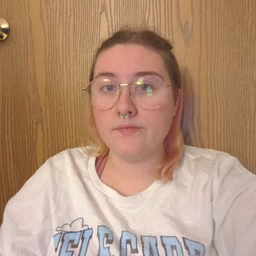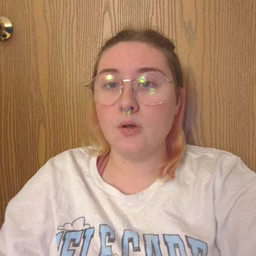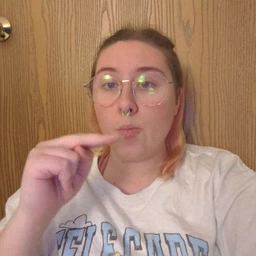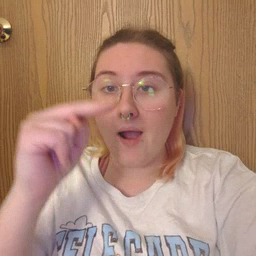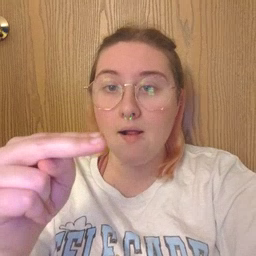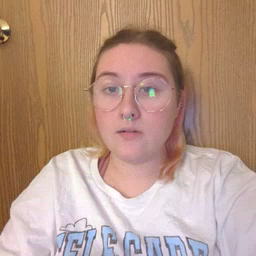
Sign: ride